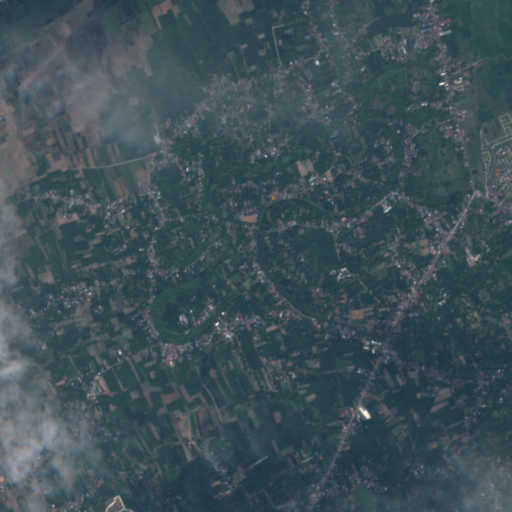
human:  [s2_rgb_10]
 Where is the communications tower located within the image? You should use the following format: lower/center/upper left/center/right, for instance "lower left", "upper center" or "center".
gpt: The communications tower is located in the center right of the image.
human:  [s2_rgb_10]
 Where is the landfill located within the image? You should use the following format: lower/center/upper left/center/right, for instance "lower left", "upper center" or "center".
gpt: The landfill is located in the center right of the image.
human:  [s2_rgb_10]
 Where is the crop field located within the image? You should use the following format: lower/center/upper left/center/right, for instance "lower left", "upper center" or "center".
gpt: There is no crop field in the image.